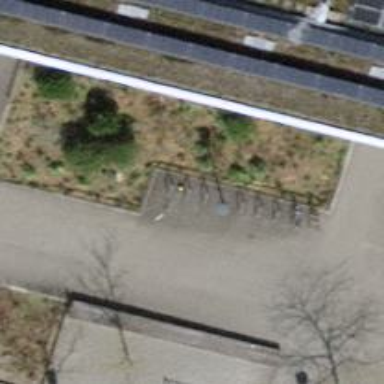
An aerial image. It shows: Bicycle parking area with stands available.